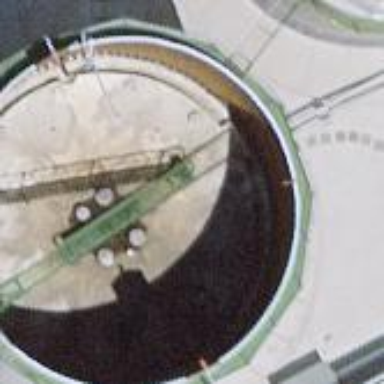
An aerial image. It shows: Storage tank which is man-made.